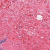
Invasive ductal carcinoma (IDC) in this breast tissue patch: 0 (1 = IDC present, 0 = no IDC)